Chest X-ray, AP view. Patient: 44 years old, sex M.
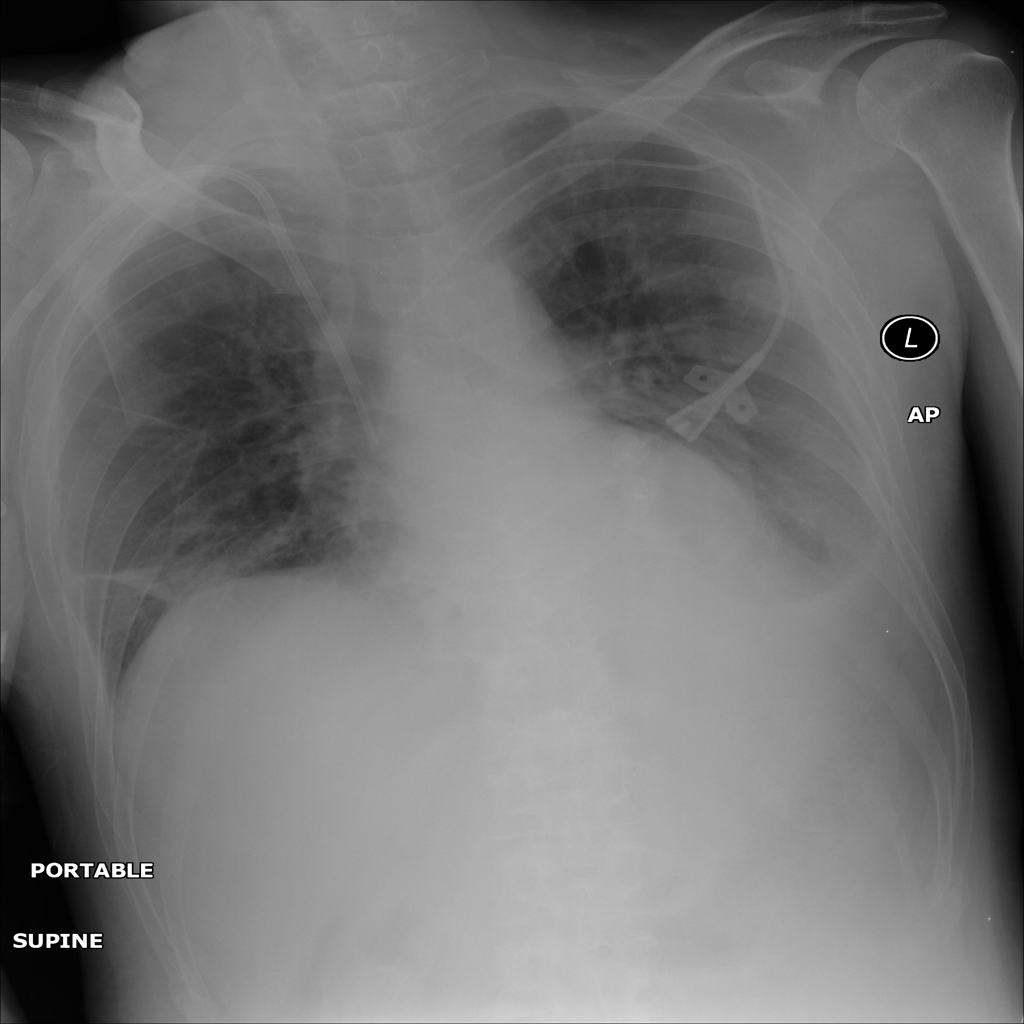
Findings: Atelectasis